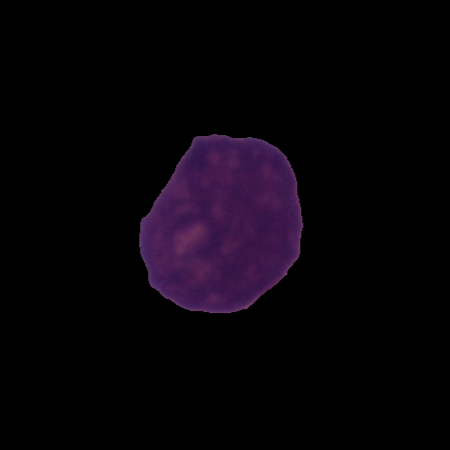
Label: cancer